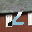
Label: 2